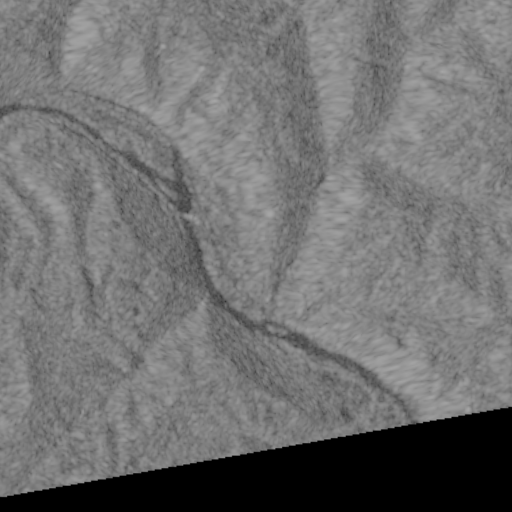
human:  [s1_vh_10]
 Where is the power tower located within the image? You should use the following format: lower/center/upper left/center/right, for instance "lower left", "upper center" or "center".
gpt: The power tower is located in the upper of the image.
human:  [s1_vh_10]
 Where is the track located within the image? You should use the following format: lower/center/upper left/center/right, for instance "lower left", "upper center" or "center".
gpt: There is no track in the image.

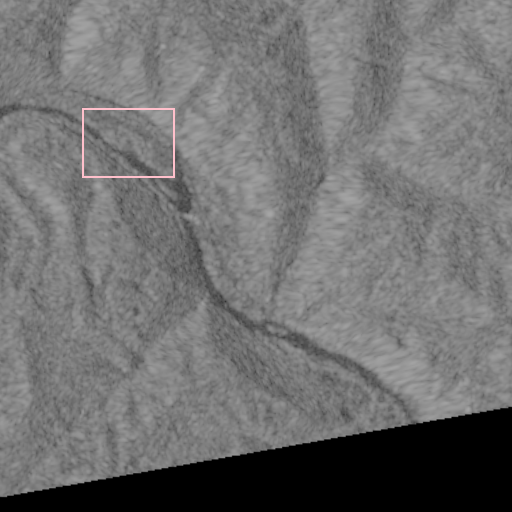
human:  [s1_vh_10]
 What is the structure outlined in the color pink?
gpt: The structure outlined in pink is a crop field.
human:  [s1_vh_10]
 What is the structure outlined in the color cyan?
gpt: There is no cyan outline.